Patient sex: M
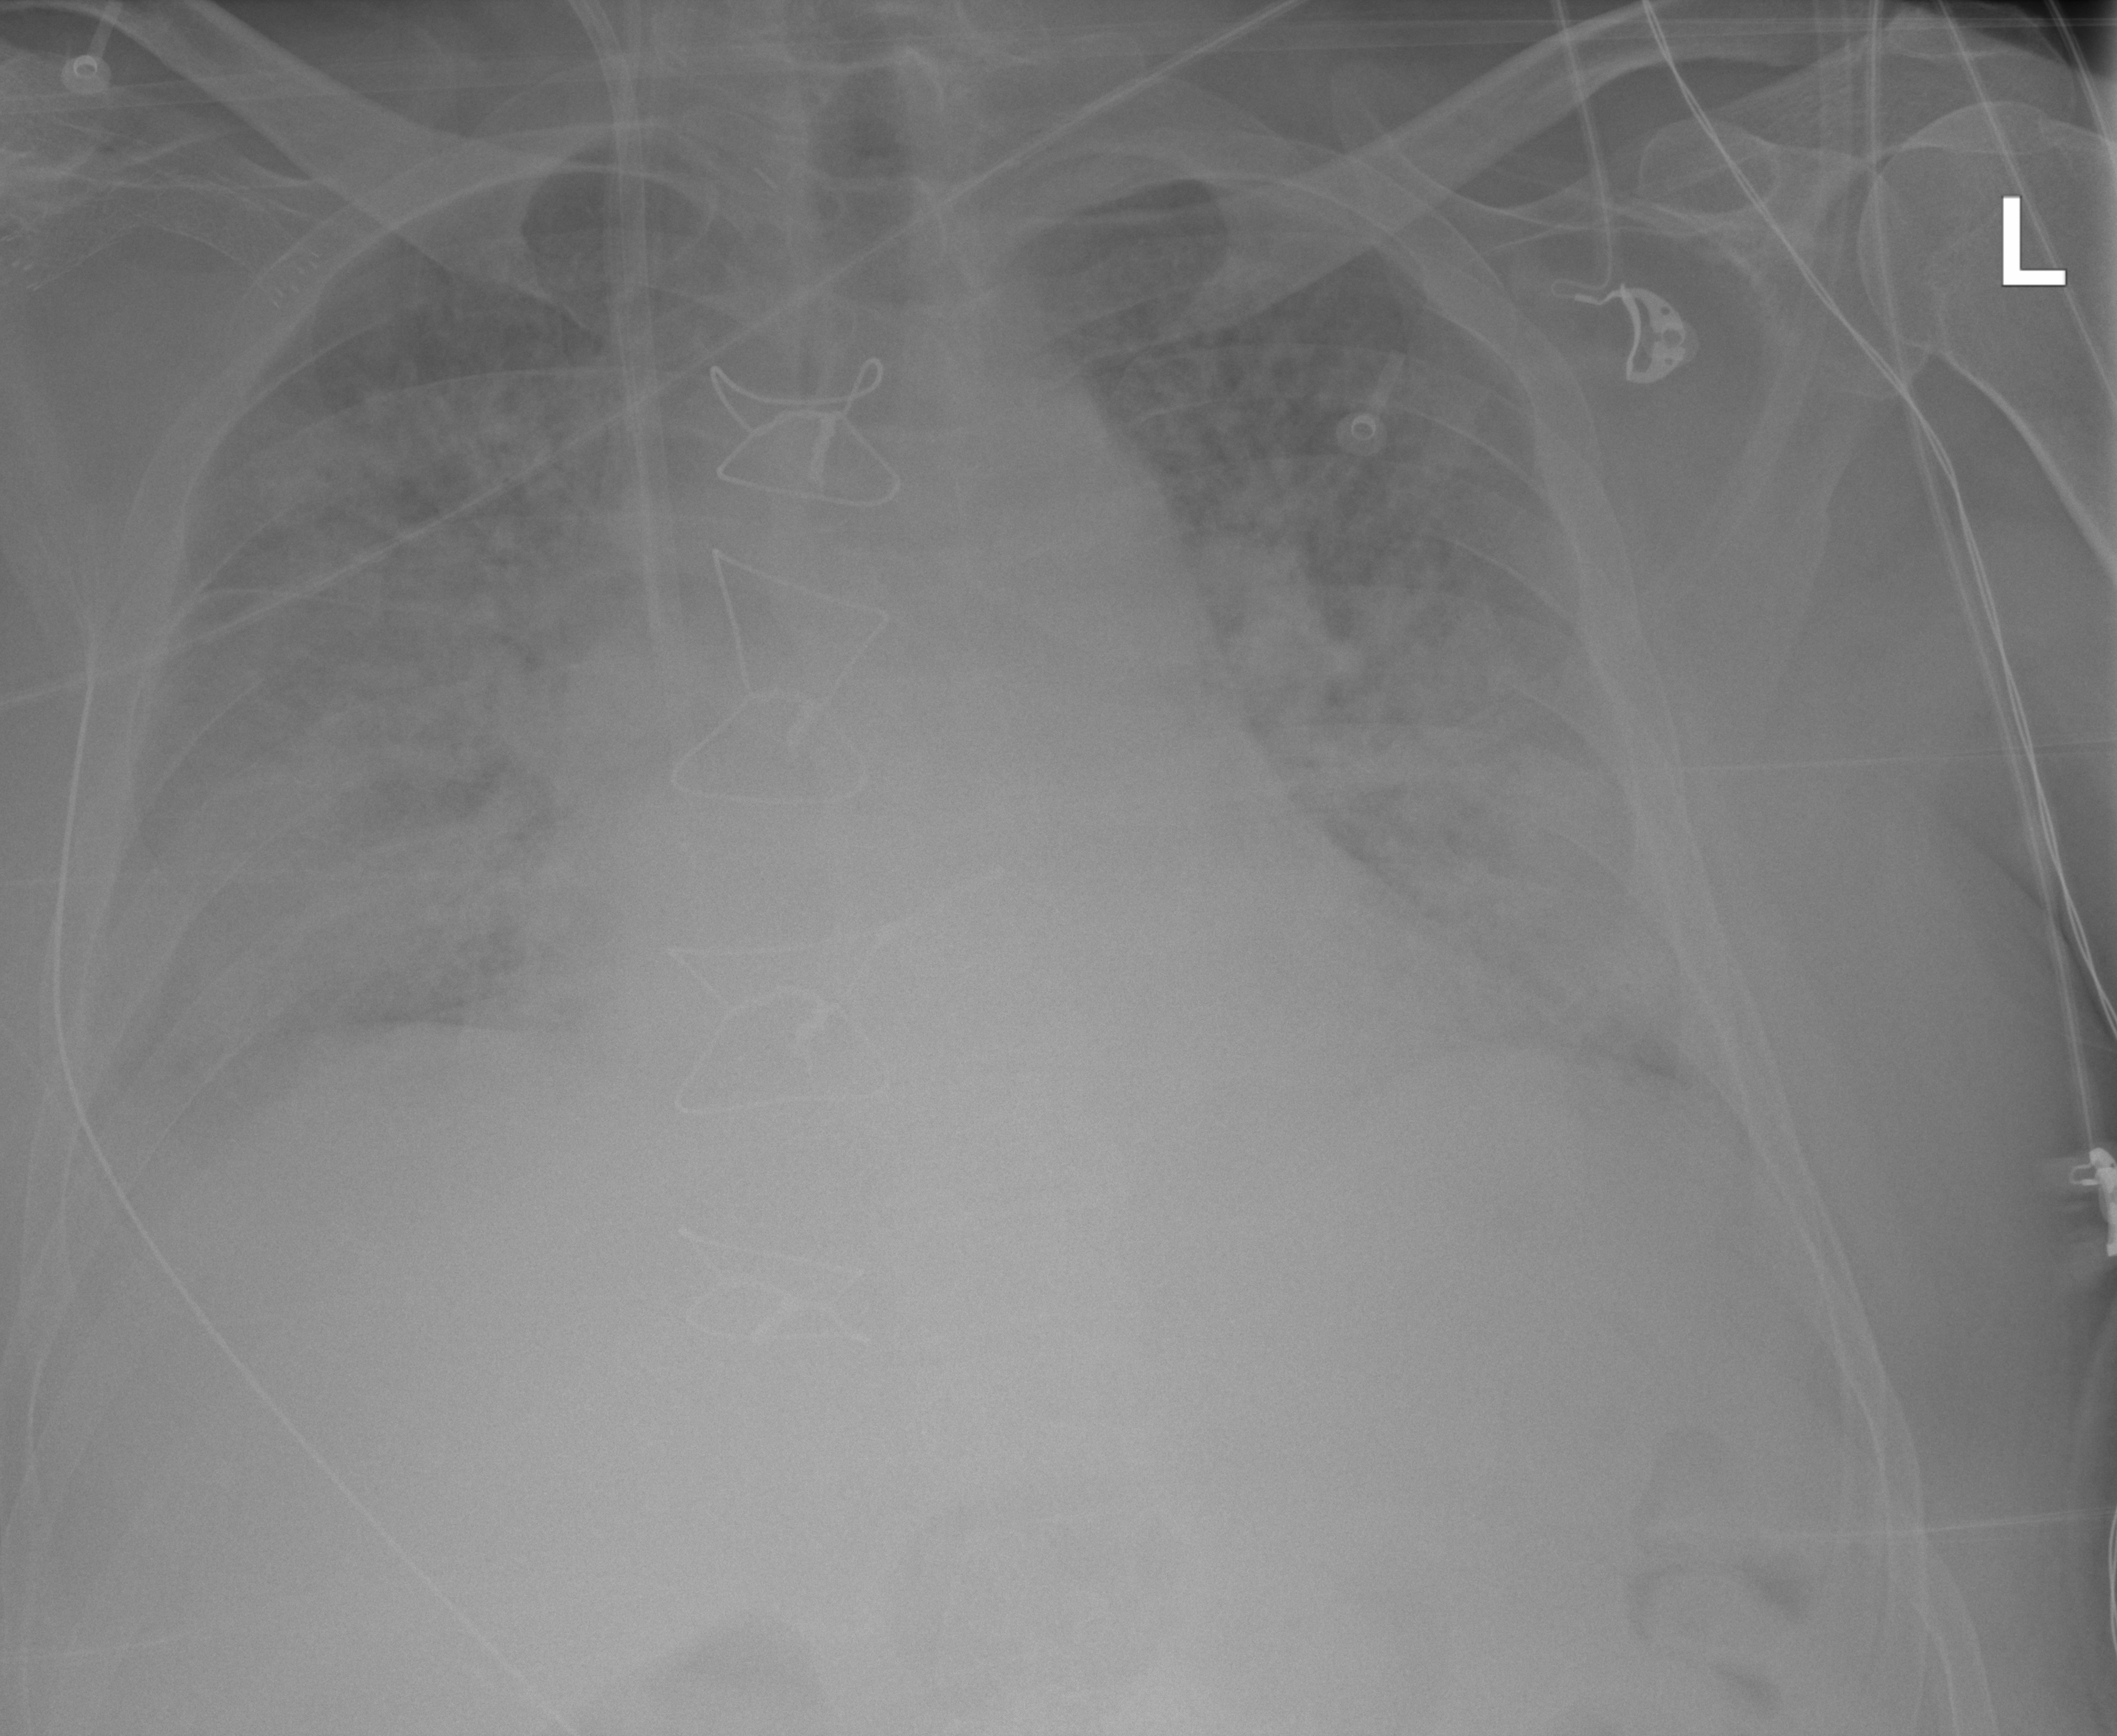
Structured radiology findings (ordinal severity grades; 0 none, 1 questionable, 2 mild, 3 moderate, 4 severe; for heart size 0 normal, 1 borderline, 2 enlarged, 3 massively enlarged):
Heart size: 2
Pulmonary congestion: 3
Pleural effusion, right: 2
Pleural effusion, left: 2
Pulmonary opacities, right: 3
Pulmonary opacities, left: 3
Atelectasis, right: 3
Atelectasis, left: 3